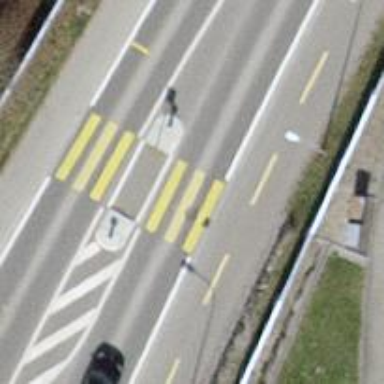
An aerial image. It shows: Uncontrolled zebra crossing with island. The crossing is marked with zebra stripes.